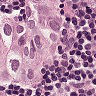
Metastatic tissue present: yes